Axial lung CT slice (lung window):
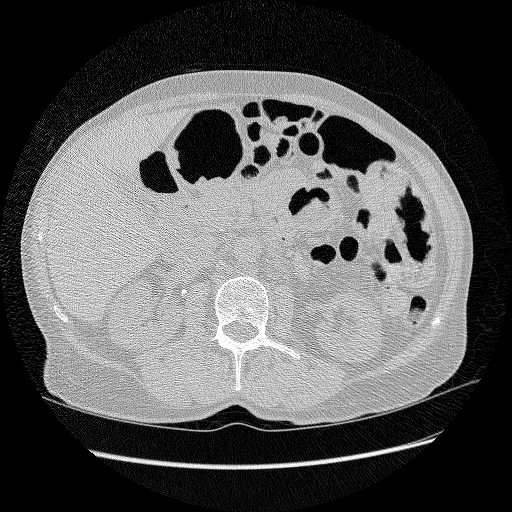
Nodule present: no